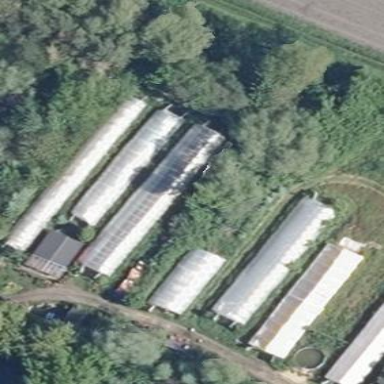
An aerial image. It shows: Greenhouse.